Question: How can I free this tree effectively? That algorithm should work for any given node in such tree. So I'll have pointer to node, and that node will be "root" node. And I want to free everything below that node.

Every node in tree is this struct:
'''
typedef struct tag
{
struct tag* parent;
struct tag* nextSibling;
struct tag* previousSibling;
struct tag* firstChild;
struct tag* lastChild;
char* name;
char* text;
}node;
'''
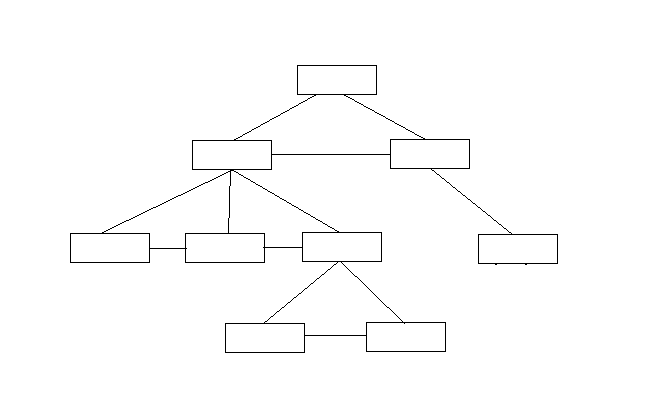
Answer: I imagine this would work. But in reality, Dariusz is correct. You just use a valid tree traversal, and perform your operation on each node.
You've changed the question from deleting a tree, to deleting a subset of a tree. So, instead, let's do this. Remove the element from the tree first (remove_node). and then perform the same free that we would have done before.
'''
void remove_node(node *self) {
if (self->previousSibling)
self->previousSibling->nextSibling = self->nextSibling;
if (self->nextSibling)
self->nextSibling->previousSibling = self->previousSibling;
if (self->parent && self->parent->firstChild == self)
self->parent->firstChild = self->nextSibling;
if (self->parent && self->parent->lastChild == self)
self->parent->lastChild = self->previousSibling;
}
void free_node(node *self) {
// Free one node. Perhaps this is:
free(self->name);
free(self->text);
free(self);
}
void iterate_nodes(node *root, void op(node *self) ) {
if (root == NULL)
return;
iterate_nodes(root->nextSibling, op);
iterate_nodes(root->firstChild, op);
op(root);
}
int main() {
node *node = NULL; // Some node in the tree...
remove_node(node);
iterate_nodes(node, free_node);
}
'''